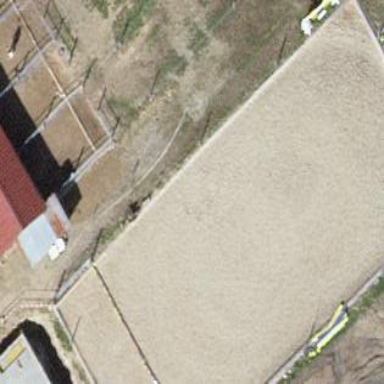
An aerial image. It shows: Equestrian pitch for leisure land activities.